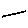
Label: square